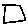
Label: square